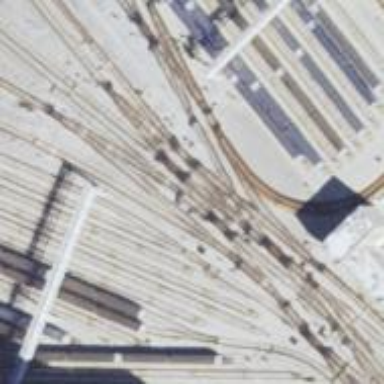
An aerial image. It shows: Electrified rail passing through service yard.